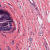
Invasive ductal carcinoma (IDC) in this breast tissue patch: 0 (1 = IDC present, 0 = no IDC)